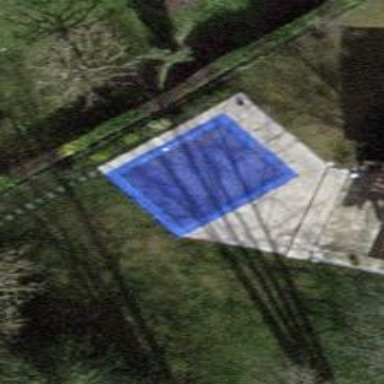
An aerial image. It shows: Outdoor swimming pool in leisure land area.